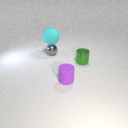
small gray metal sphere below large cyan rubber sphere